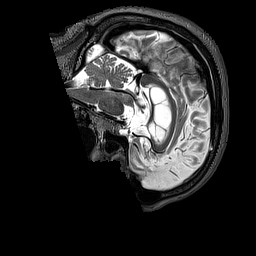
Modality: T2w
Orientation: sagittal
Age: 71
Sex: male
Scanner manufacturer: siemens
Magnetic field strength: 3 T
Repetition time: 3.2 s
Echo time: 0.567 s